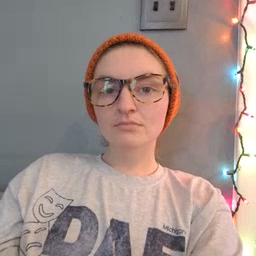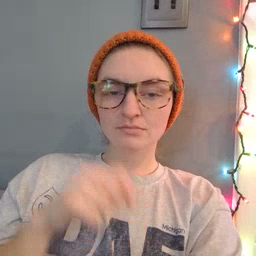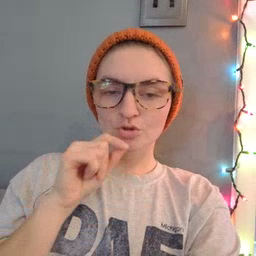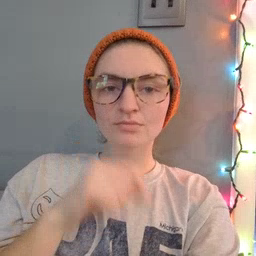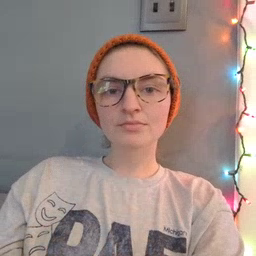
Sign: hen